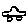
Label: car